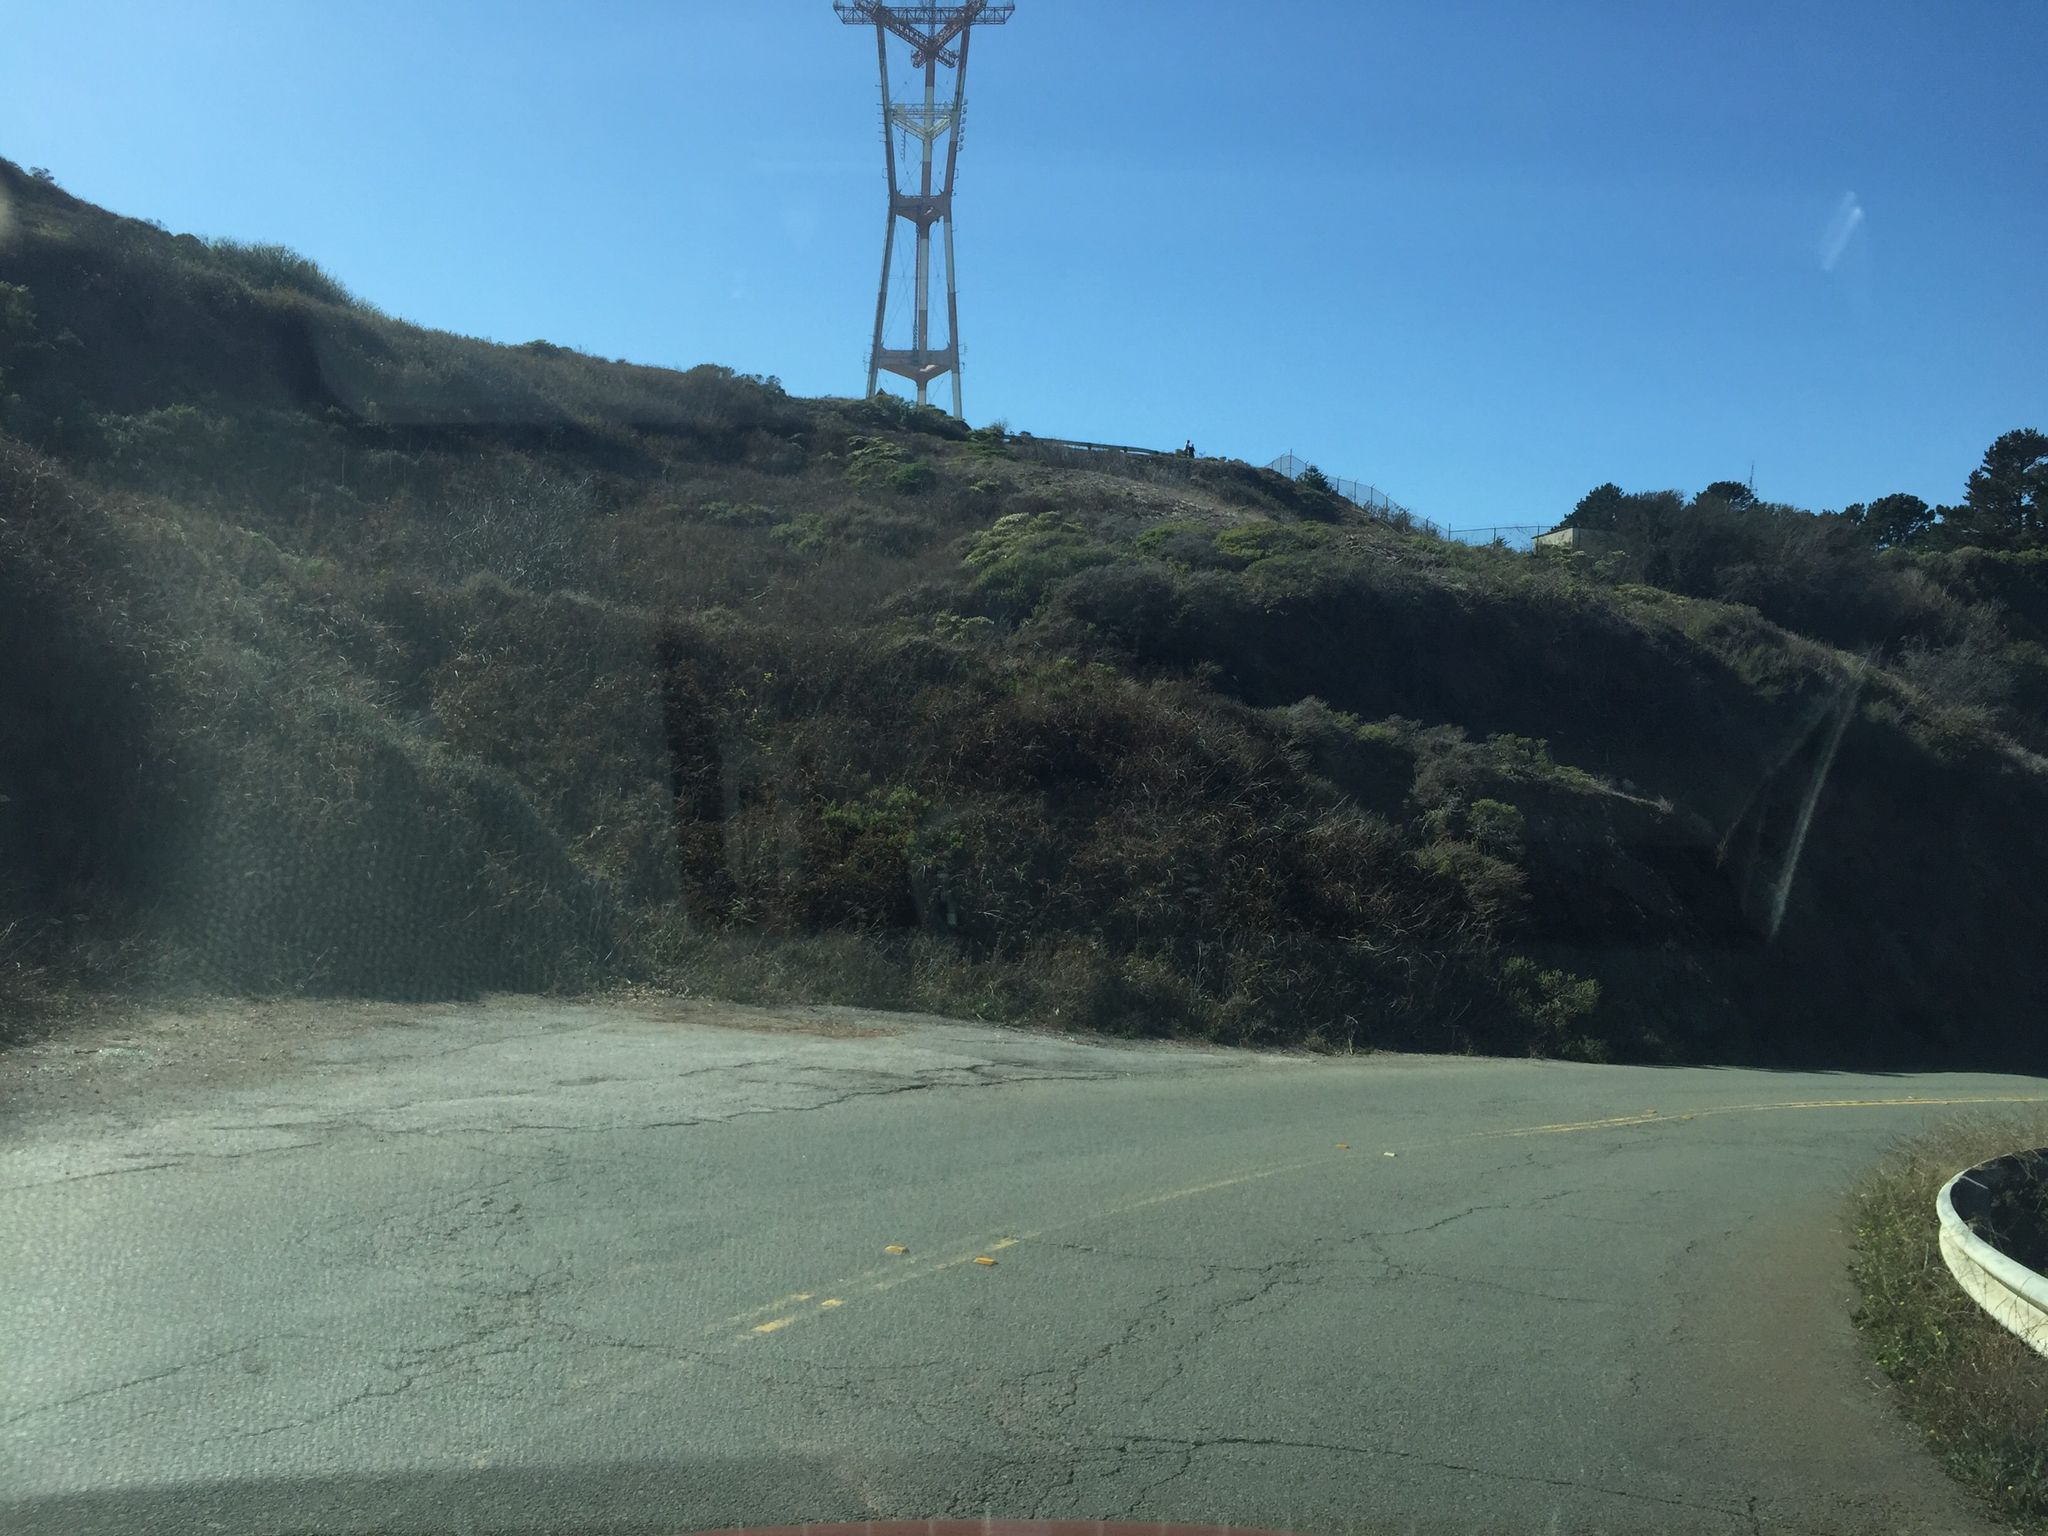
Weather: clear
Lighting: day
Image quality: slightly poor
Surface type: driving surface
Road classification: cycleway, tertiary
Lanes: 2
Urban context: urban centre
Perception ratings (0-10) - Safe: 1.92, Lively: 1.62, Beautiful: 7.55, Boring: 8.29, Depressing: 8.88, Wealthy: 0.77